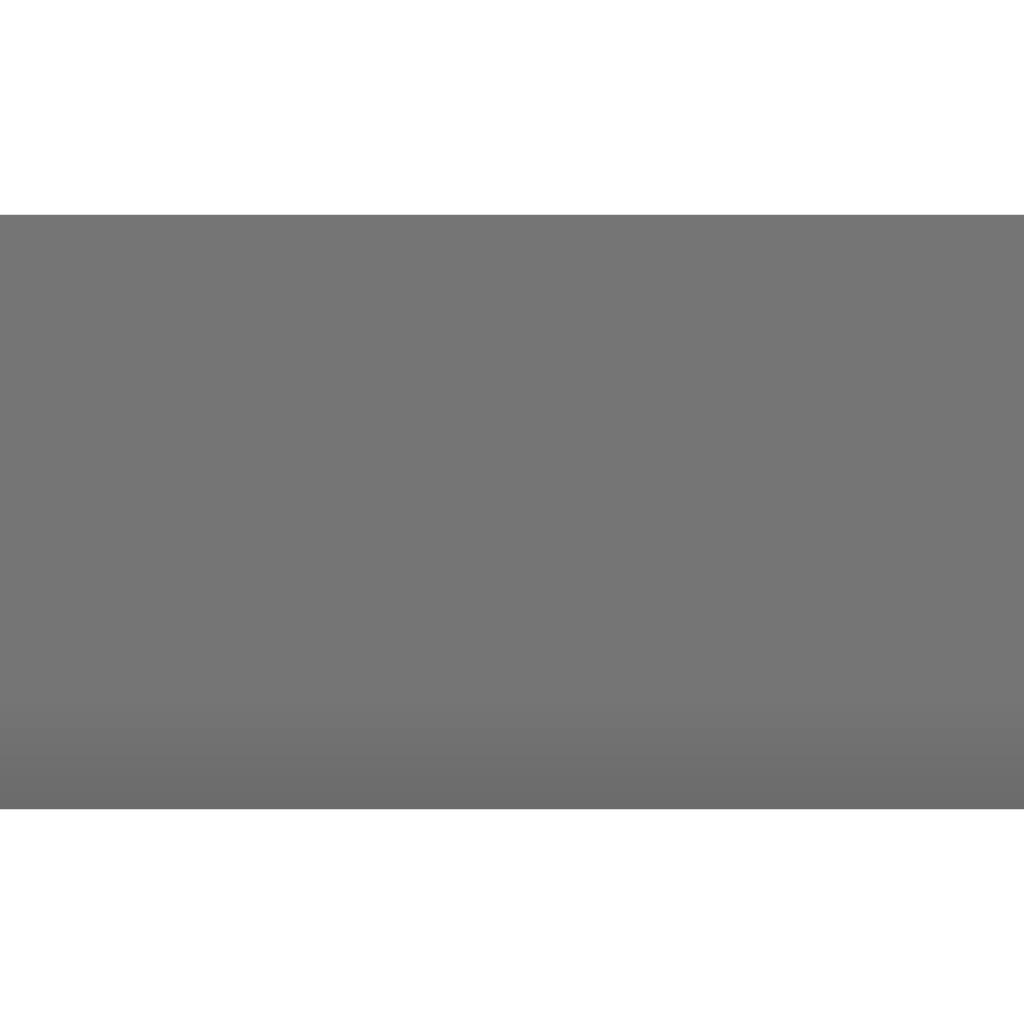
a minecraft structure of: Double 2 Ground Piston Door bad low quality